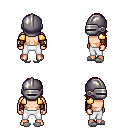
a pixel art fantasy rpg character, male body template, human, light skin, gold arm armor, white pants, brunette long bangs hairstyle, metal helm, leather bracers, white slippers, four views (front, back, left, right), 2x2 character sprite sheet, small pixel art, hard edges, no anti-aliasing